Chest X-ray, AP view. Patient: 32 years old, sex M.
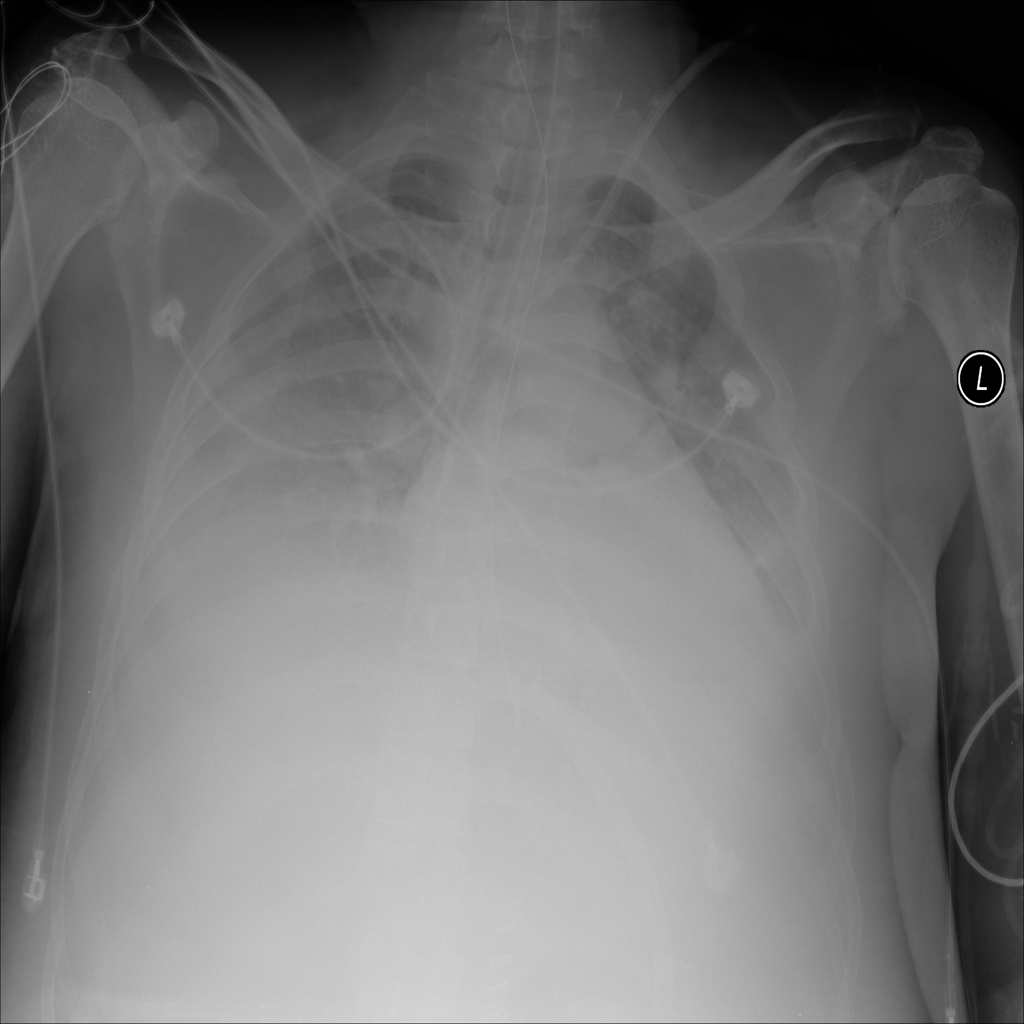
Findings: Edema, Effusion